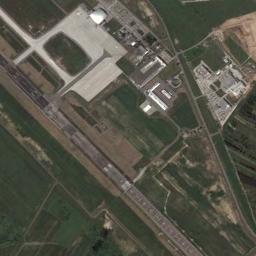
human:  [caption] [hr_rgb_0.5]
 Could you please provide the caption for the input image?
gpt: A runway can be seen in this photo .

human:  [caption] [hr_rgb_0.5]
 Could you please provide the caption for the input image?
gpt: There is an airport in the middle of the grass next to some buildings .

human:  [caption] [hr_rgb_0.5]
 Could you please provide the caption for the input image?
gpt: A complex airport with many runways and buildings is surrounded by a green farmland .

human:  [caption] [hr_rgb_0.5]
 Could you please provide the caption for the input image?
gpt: An airport with a runway and an open area on the lawn and some buildings beside .

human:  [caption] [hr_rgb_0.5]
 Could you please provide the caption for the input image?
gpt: The airport is surrounded by grass .